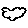
Label: cloud